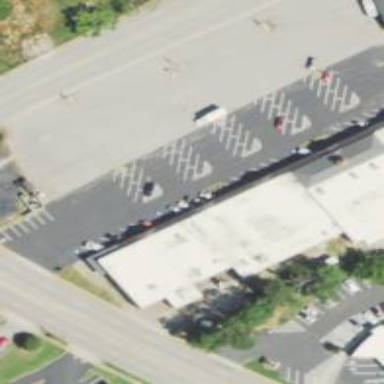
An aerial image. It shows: Retail building.